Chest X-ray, PA view. Patient: 58 years old, sex F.
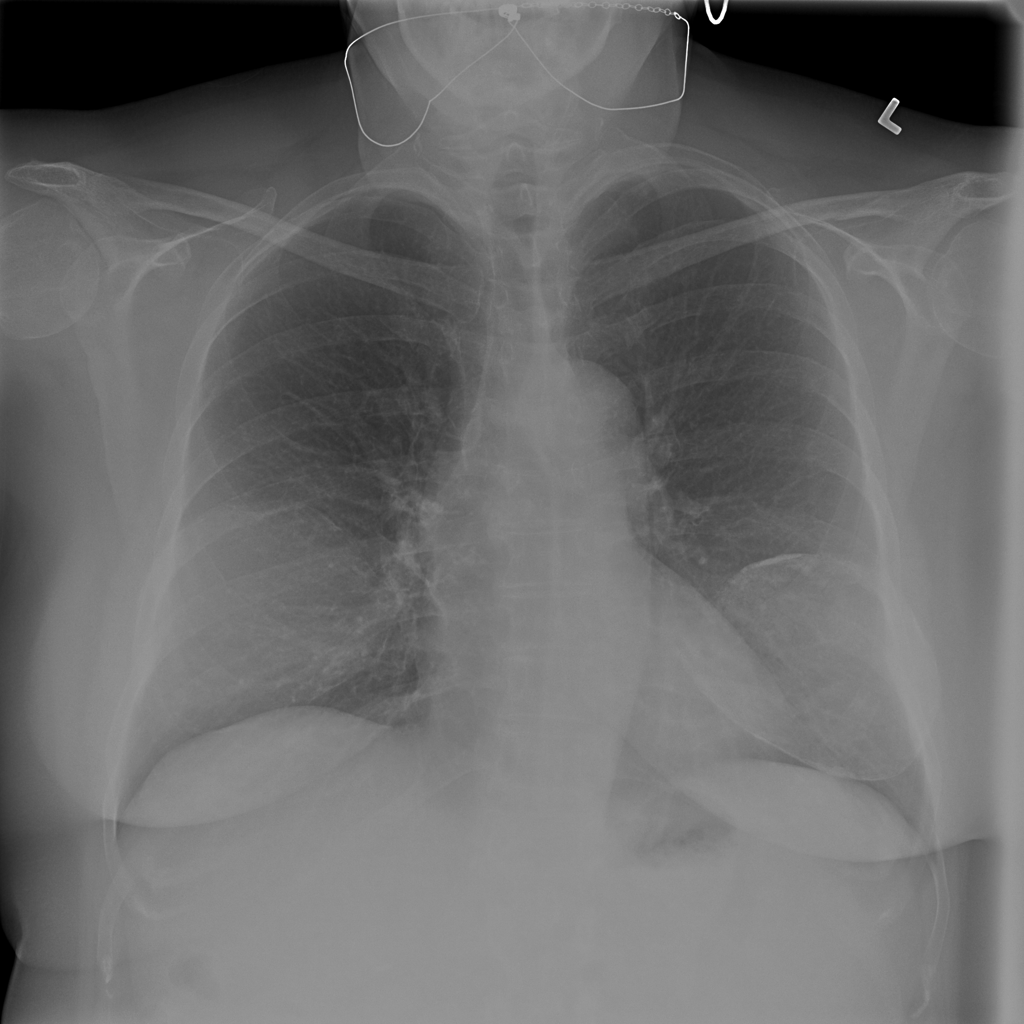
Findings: No Finding